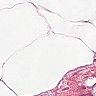
Metastatic tissue present: no